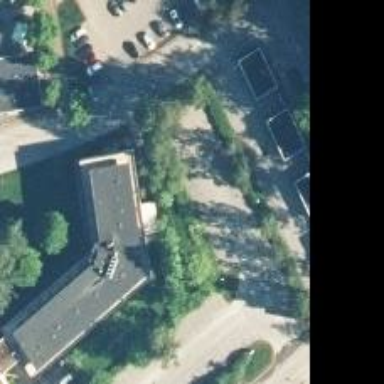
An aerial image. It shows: Hotel building.